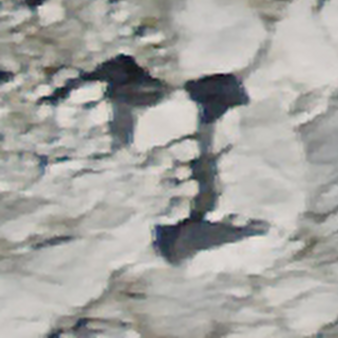
Label: bouldering_area